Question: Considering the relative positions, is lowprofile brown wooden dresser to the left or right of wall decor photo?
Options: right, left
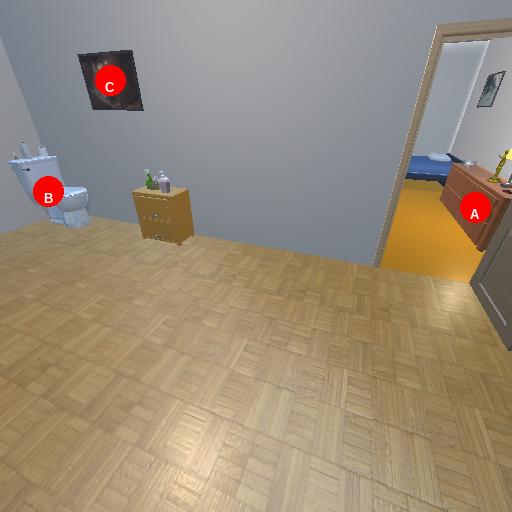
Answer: right